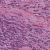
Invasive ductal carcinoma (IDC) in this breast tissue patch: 1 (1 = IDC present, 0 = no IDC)